高一 · 立体几何学
如图 2-3-41 所示, 三棱雉 $P-A B C$ 的底面在平面 $\alpha$ 内, 且 $A C \perp P C$, 平面 $P A C \perp$ 平面 $P B C$, 点 $P, A, B$是定点, 则动点 $C$ 的轨迹是 ( )

图 2-3-41
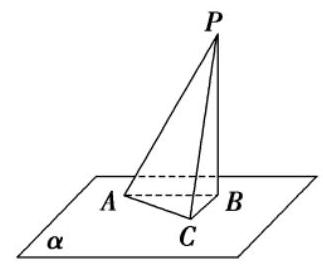
A. 一条线段

B. 一条直线

C. 一个圆

D. 一个圆, 但要去掉两个点
答案: D
解析: because$ 平面 $P A C \perp$ 平面 $P B C, A C \perp P C$, 平面 $P A C \cap$ 平面 $P B C=P C, A C \subset$ 平面 $P A C, \therefore A C \perp$ 平面 $P B C$.

又 $\because B C \subset$ 平面 $P B C, \therefore A C \perp B C$.

$\therefore \angle A C B=90^{\circ}$.

$\therefore$ 动点 $C$ 的轨迹是以 $A B$ 为直径的圆, 除去 $A$ 和 $B$ 两点.